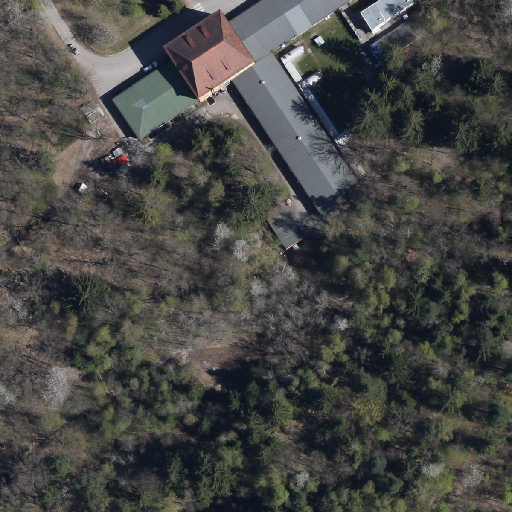
Referring expression: road